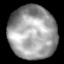
Tissue: lung
Cell type: Epithelial cells
Senescence score: 0.2373
Nuclear area (px): 2485
Mean DAPI intensity: 157.615